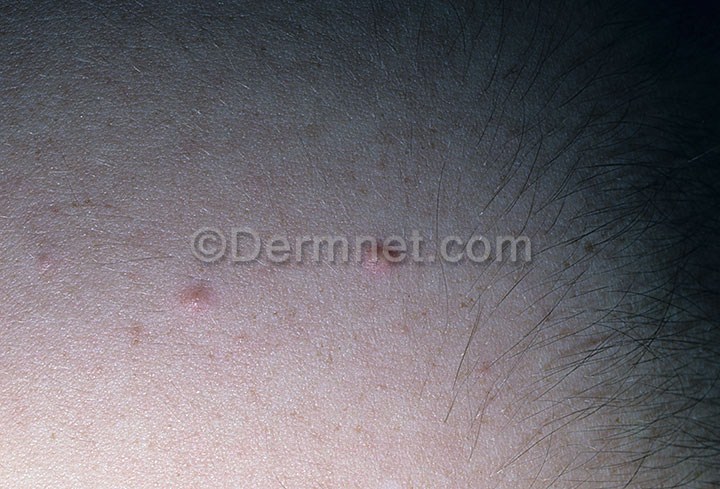
Disease: Systemic Disease